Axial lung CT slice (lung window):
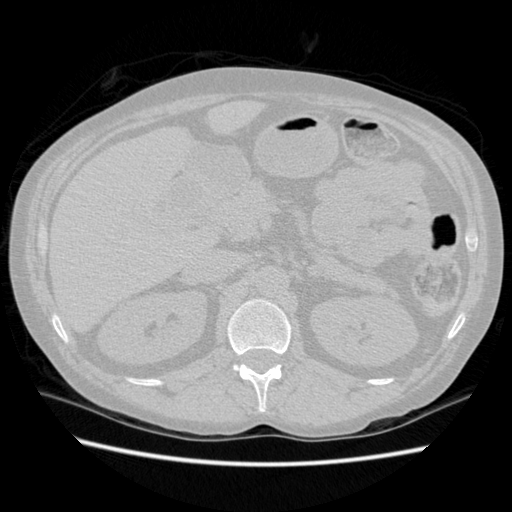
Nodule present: no